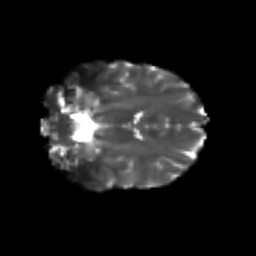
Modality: T2w
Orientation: coronal
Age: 27
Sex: female
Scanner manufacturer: siemens
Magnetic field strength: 3 T
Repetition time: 3.5 s
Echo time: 0.104 s